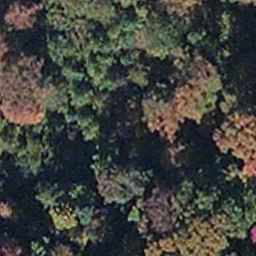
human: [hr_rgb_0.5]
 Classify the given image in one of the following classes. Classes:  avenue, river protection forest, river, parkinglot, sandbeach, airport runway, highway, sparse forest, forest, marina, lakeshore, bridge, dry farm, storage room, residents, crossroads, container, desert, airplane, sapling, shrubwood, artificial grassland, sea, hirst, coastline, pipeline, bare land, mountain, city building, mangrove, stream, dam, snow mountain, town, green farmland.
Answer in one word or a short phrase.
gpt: mangrove